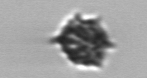
Label: Dictyocha